Question: Find the variance in the following histogram, where the data are distributed only above tens and the height of the histogram is an integer multiple of 5. Keep the result of the variance as an integer.
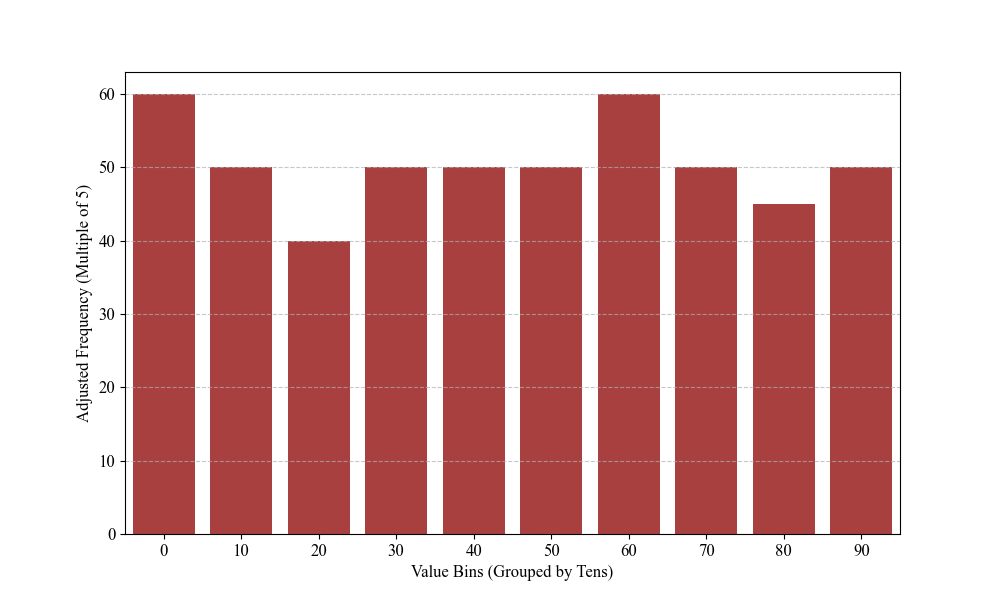
Answer: 837